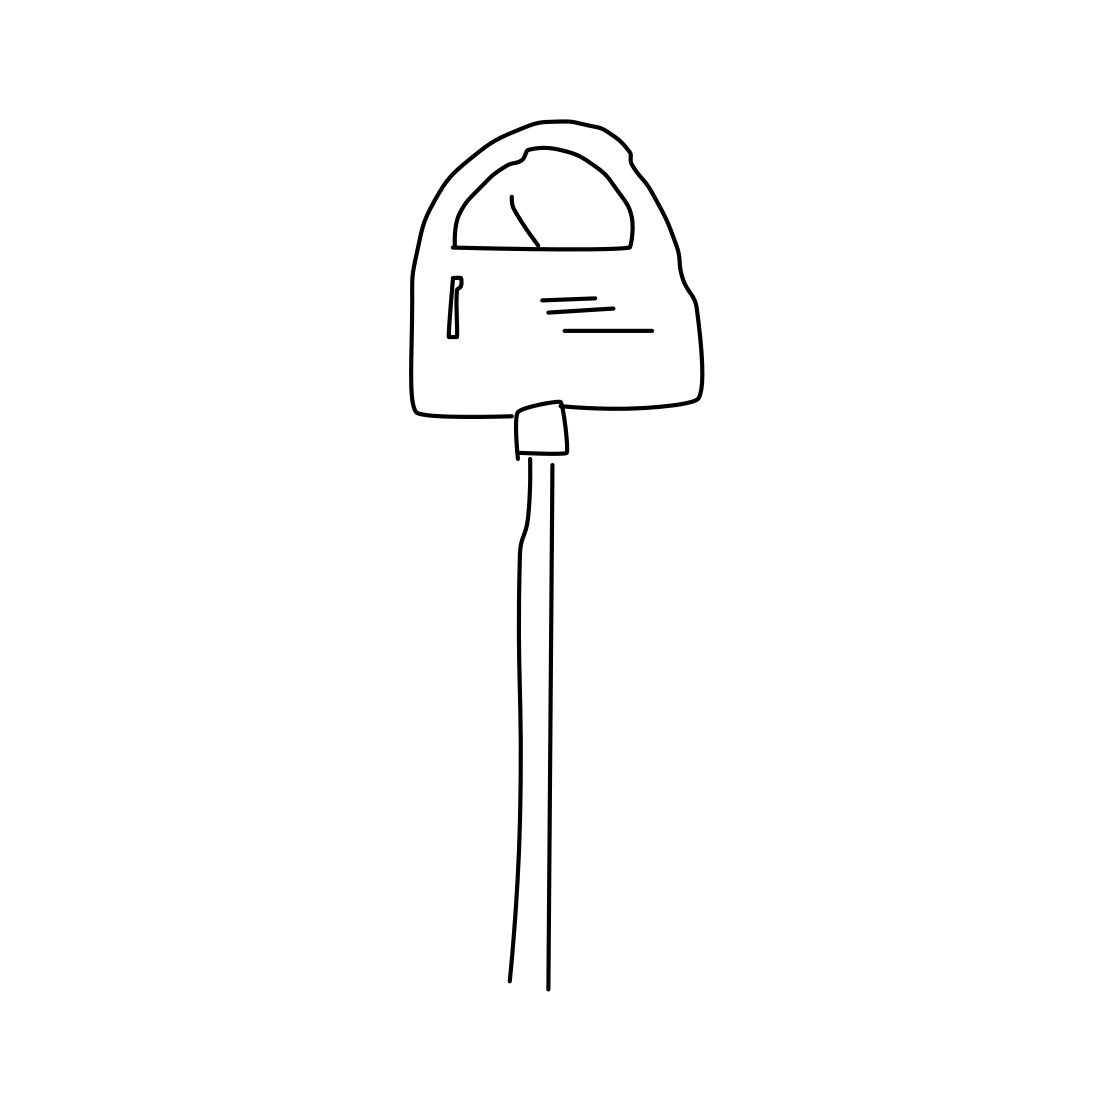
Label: parking meter